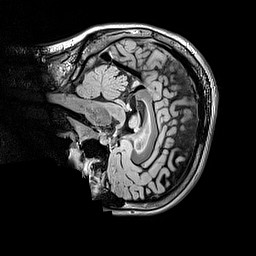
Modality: FLAIR
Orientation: sagittal
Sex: female
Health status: ill
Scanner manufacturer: siemens
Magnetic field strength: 3 T
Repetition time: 5 s
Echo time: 0.388 s